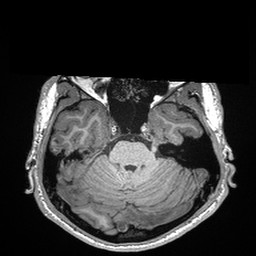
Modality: T1w
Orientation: coronal
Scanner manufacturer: siemens
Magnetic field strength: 3 T
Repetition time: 2.3 s
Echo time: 0.00298 s